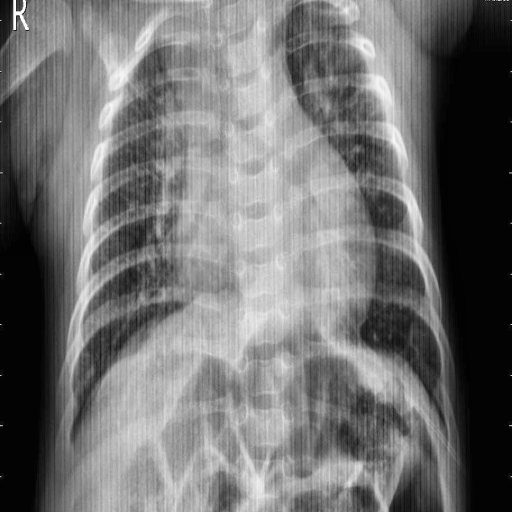
Finding: PNEUMONIA